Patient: sex M, age 78
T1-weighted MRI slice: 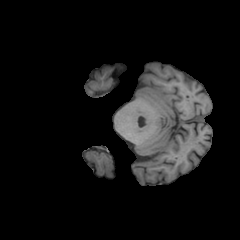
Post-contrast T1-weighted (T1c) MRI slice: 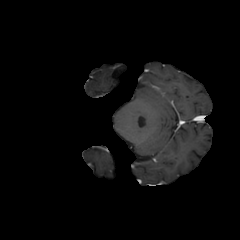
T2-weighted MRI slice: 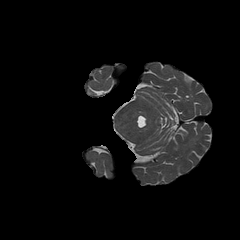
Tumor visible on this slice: no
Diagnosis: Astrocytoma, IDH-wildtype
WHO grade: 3